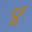
Label: 8